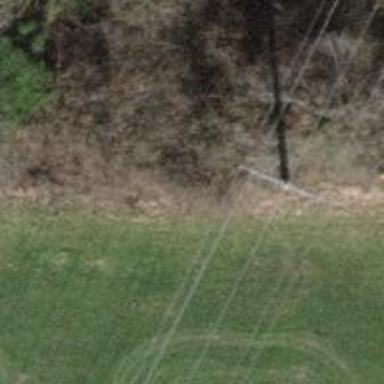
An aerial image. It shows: Power pole.